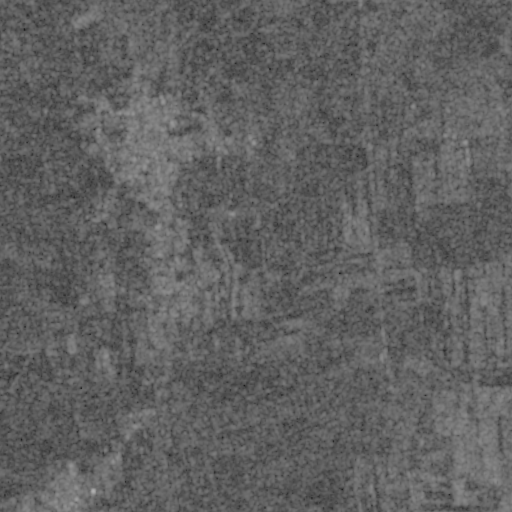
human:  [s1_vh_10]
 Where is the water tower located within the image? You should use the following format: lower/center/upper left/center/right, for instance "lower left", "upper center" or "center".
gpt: The water tower is located in the lower left of the image.
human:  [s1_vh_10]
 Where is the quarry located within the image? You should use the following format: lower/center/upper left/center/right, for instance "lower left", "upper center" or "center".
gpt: There is no quarry in the image.

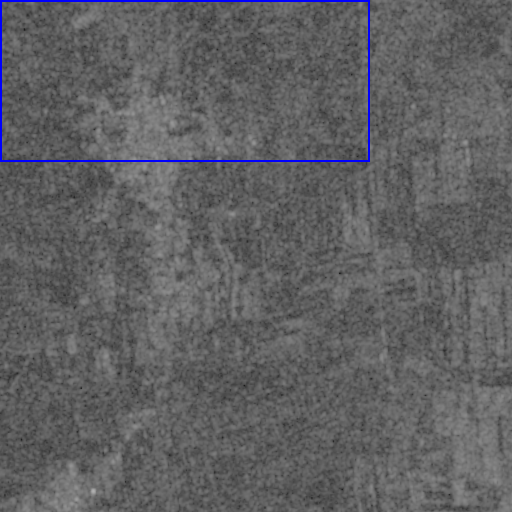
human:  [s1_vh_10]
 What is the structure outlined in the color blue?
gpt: The structure outlined in blue is a crop field.
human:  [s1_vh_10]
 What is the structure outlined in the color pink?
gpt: There is no pink outline.